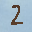
Label: 2